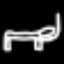
Label: bed